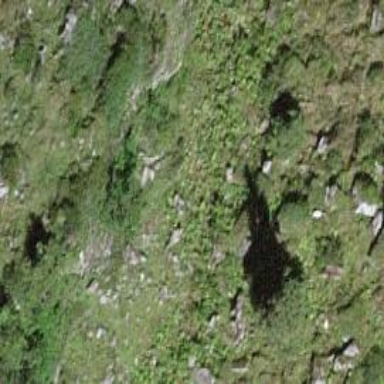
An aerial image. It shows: Cliff in nature.